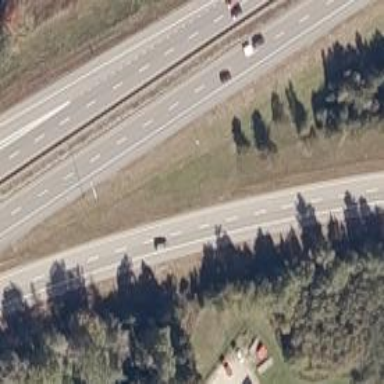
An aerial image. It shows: Asphalt motorway link.